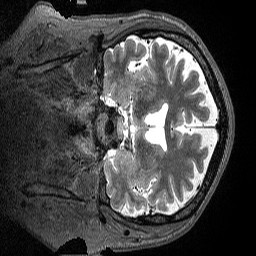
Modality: T2w
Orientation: coronal
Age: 69
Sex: male
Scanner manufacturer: siemens
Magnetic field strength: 3 T
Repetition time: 3.2 s
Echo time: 0.564 s